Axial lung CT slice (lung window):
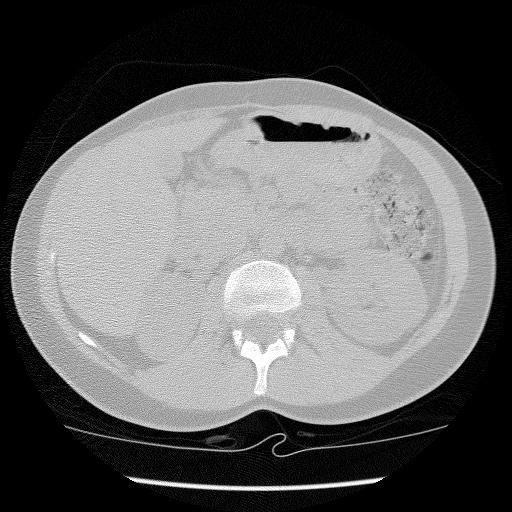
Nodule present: no